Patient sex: M
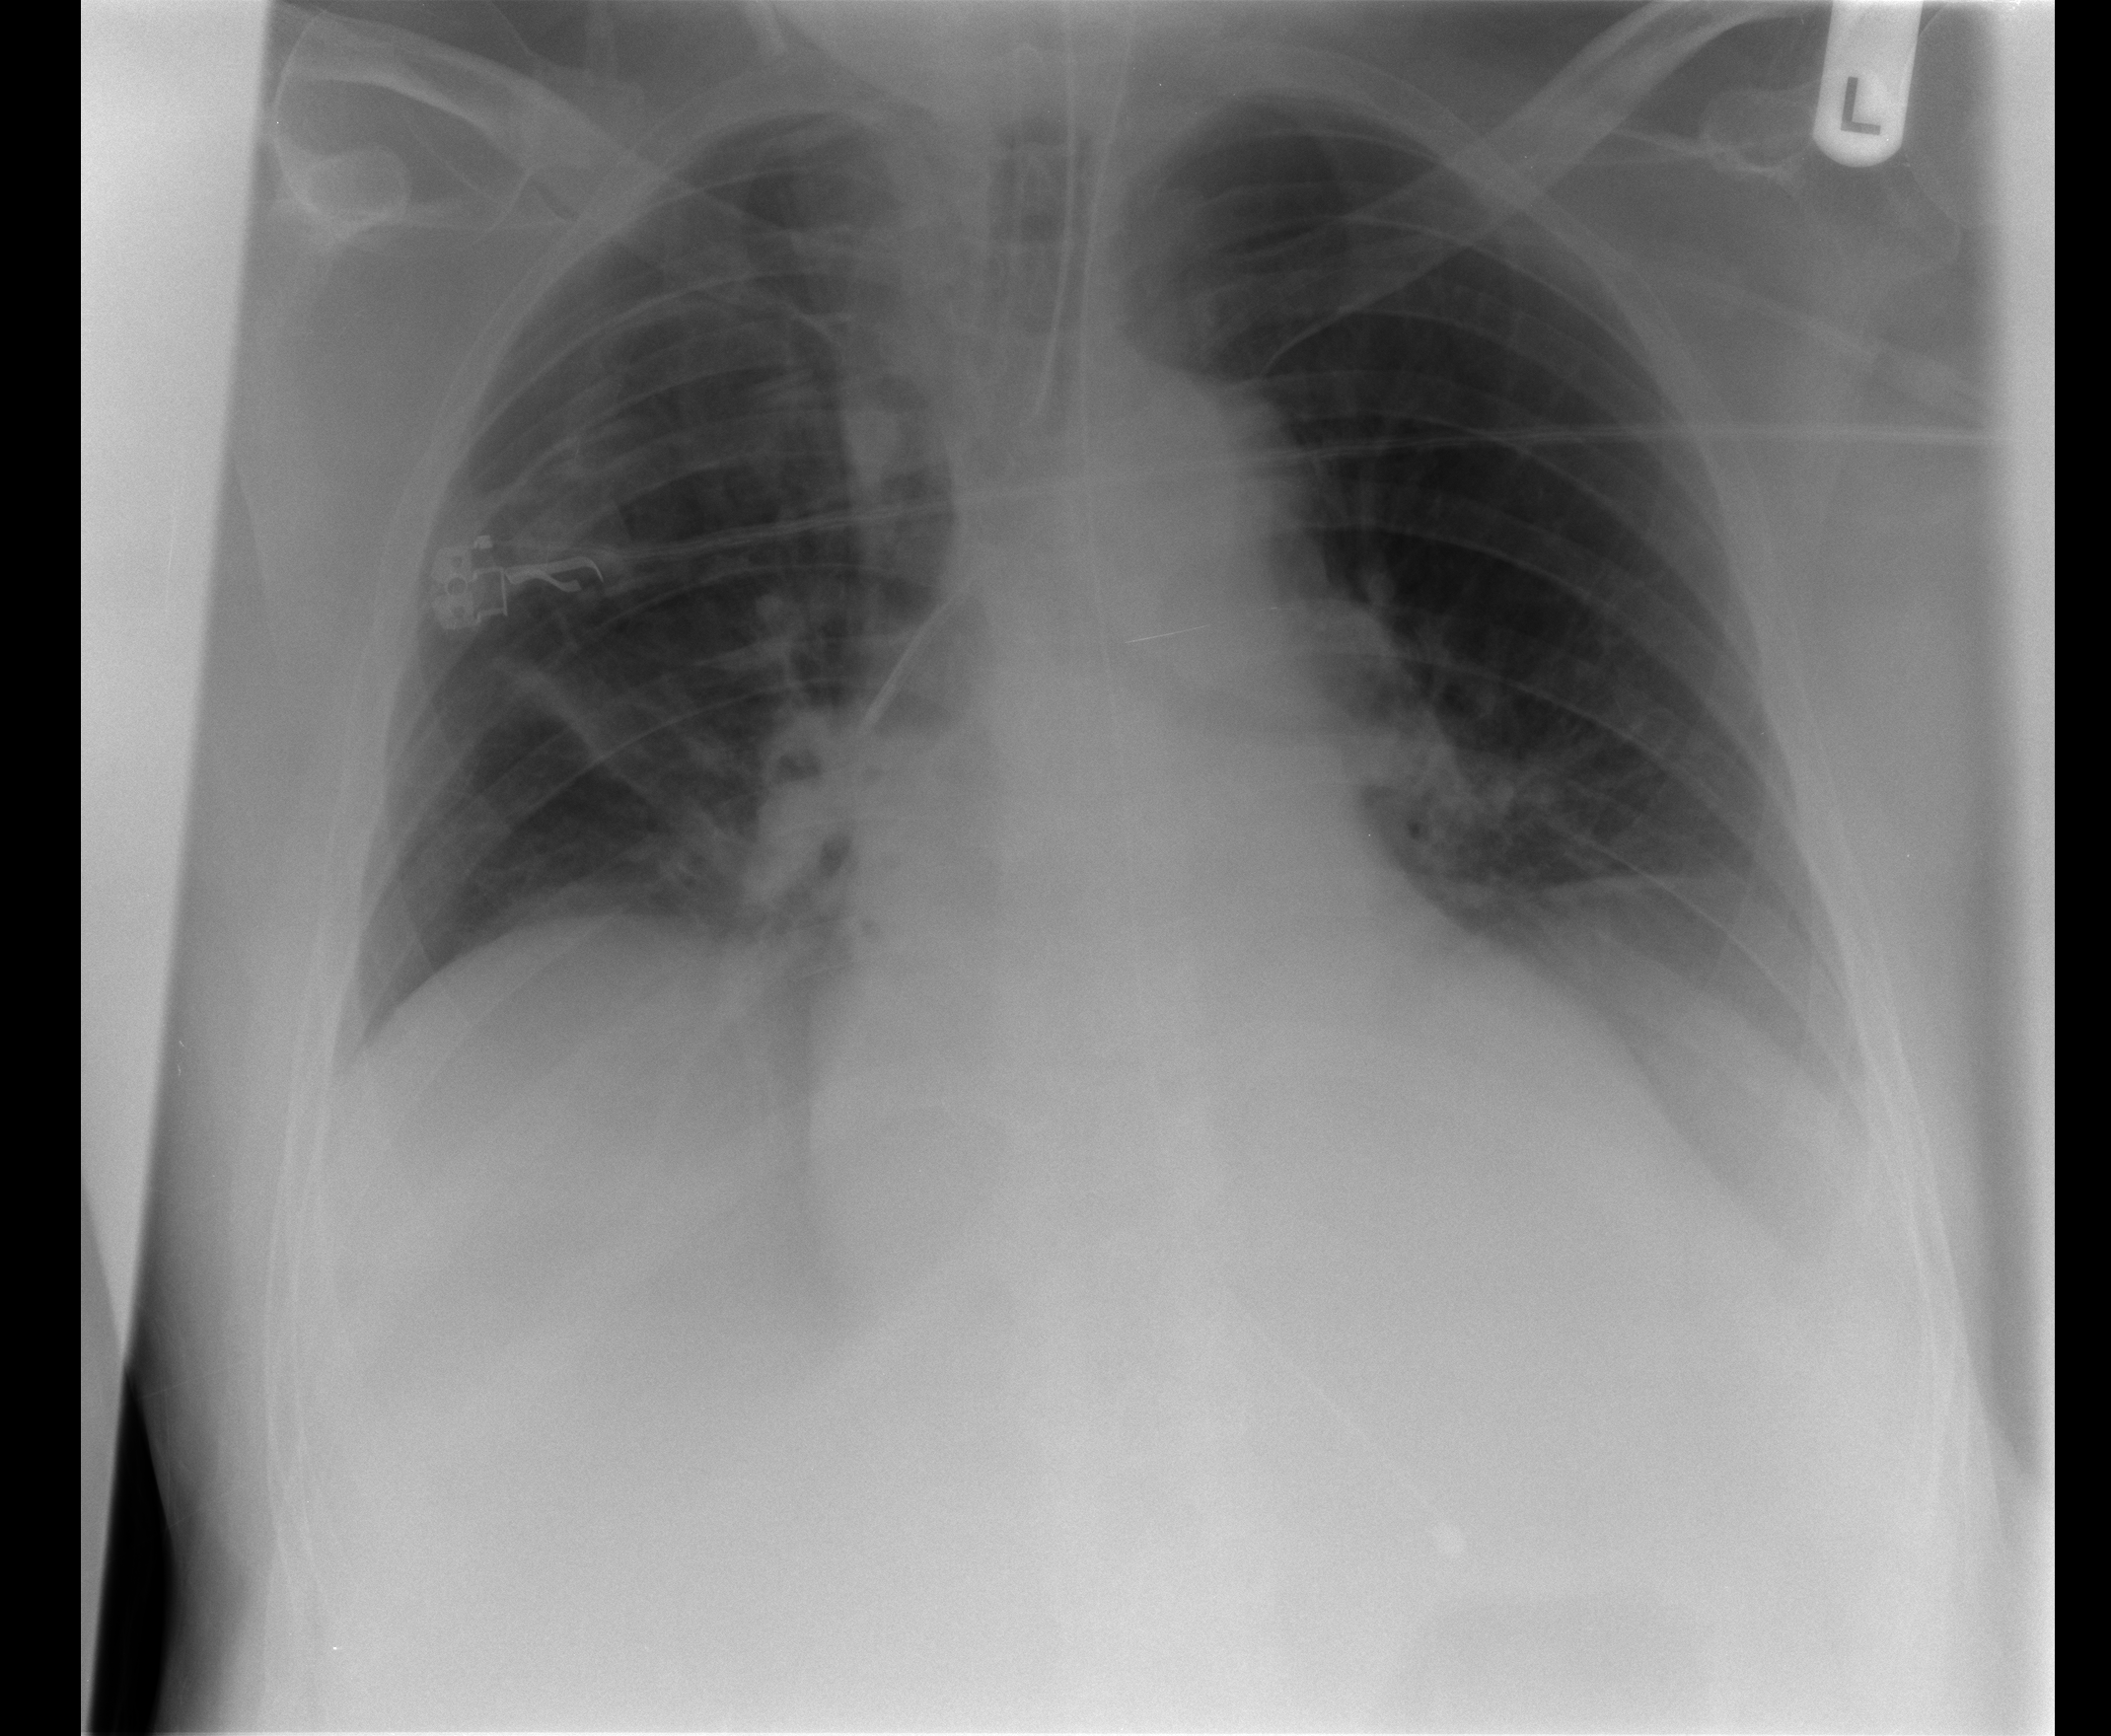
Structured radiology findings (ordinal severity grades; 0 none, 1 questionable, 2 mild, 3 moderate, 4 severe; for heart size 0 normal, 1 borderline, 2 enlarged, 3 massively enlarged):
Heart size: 2
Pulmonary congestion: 2
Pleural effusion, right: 0
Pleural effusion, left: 2
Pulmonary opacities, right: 0
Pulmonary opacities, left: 0
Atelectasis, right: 2
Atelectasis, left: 2